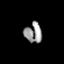
Tissue: lung
Cell type: Myeloid cells
Senescence score: 0.1938
Nuclear area (px): 325
Mean DAPI intensity: 151.858